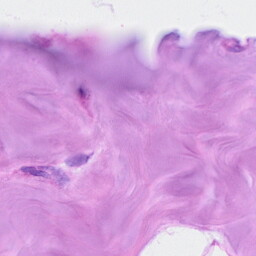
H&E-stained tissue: Breast